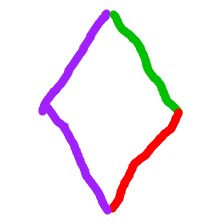
Shape: rhombus